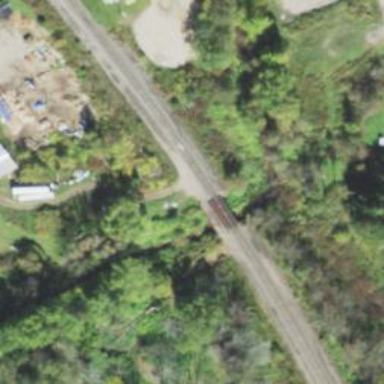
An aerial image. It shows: Abandoned railway bridge.